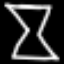
Label: hourglass